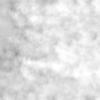
Label: no_change